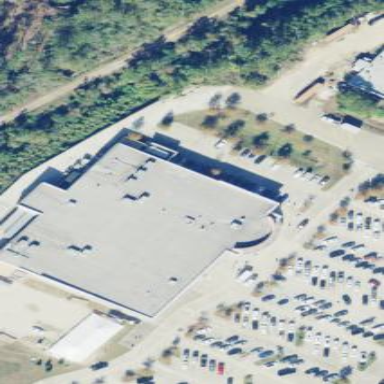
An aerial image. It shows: Supermarket building.